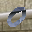
Label: 0